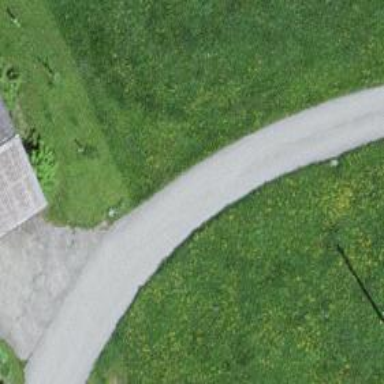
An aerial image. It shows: Well-maintained track road with grade 1 tracktype.